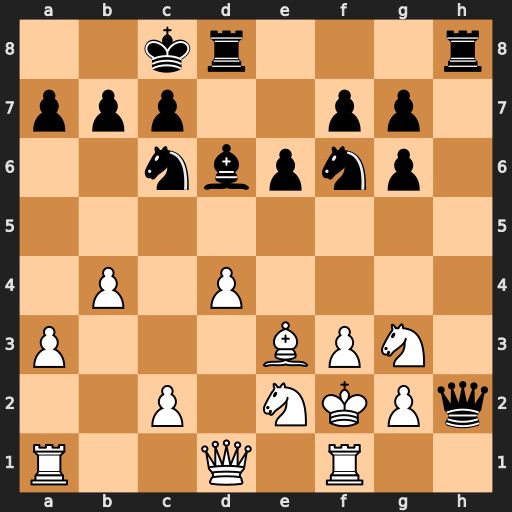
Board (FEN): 2kr3r/ppp2pp1/2nbpnp1/8/1P1P4/P3BPN1/2P1NKPq/R2Q1R2
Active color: w
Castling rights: -
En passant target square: -
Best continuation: Rh1 Bxg3+ Nxg3 Qxh1 Nxh1